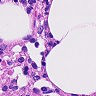
Metastatic tissue present: no